Question: I'm trying to use Monaco as single-line editor for autocompletion and syntax highlighting, somewhat similiar to the excel formula editor:

What I've got so far:
'''
let element = document.getElementById("searchbar");
element.innerHTML = "";
let searchEditor = monaco.editor.create(element, {
value: "Patient?",
language: "url",
minimap: {enabled: false},
lineNumbers: 'off',
glyphMargin: false,
folding: false,
scrollbar: {
vertical: "hidden",
horizontal: "auto"
},
fontSize: 16,
theme: "myCoolTheme",
scrollBeyondLastLine: false,
overviewRulerLanes: 0,
overviewRulerBorder: false,
hideCursorInOverviewRuler: true
});
(<any>window).searchEditor = searchEditor;
window.addEventListener("resize", function () {
(<any>window).searchEditor.layout();
});
// let myBinding = searchEditor.addCommand(monaco.KeyCode.Enter,
// );
searchEditor.onKeyDown(function (e: IKeyboardEvent) {
if (e.keyCode === KeyCode.Enter) {
//TODO: Maybe there is a public API for this?
if ((<any>searchEditor)._contentWidgets["editor.widget.suggestWidget"].widget.state !== 3) {
that.$emit('startRequest', searchEditor.getValue());
e.stopPropagation();
e.preventDefault();
} else {
}
}
});
'''
I'm pretty happy with this so far. However, does anybody have an idea how to center the line in the editor? The height of the field is calculated by CSS, so I do not know it in advance.
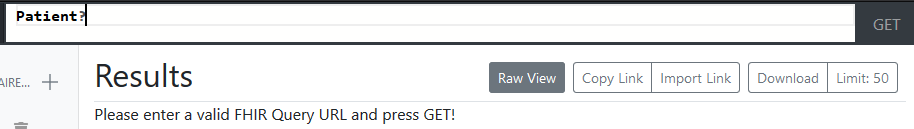
Answer: A vue componet 'vue-monaco-singleline': <URL>
- -
Demo: <URL>